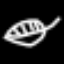
Label: leaf